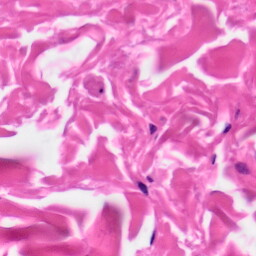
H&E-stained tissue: Skin